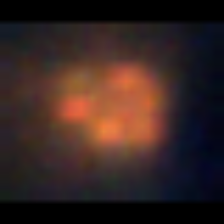
Taxon: NanoPlankton
Group: Other